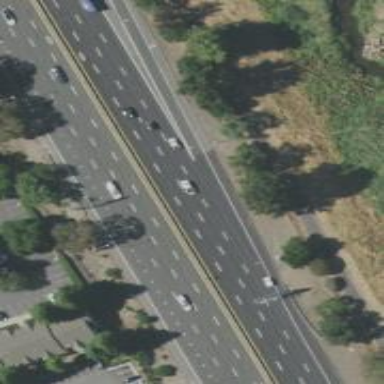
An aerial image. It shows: Motorway junction.